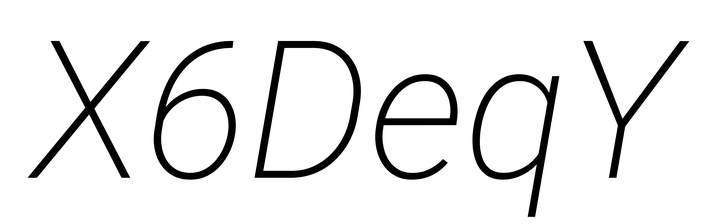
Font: Roboto-Italic_ExtraLight_Italic